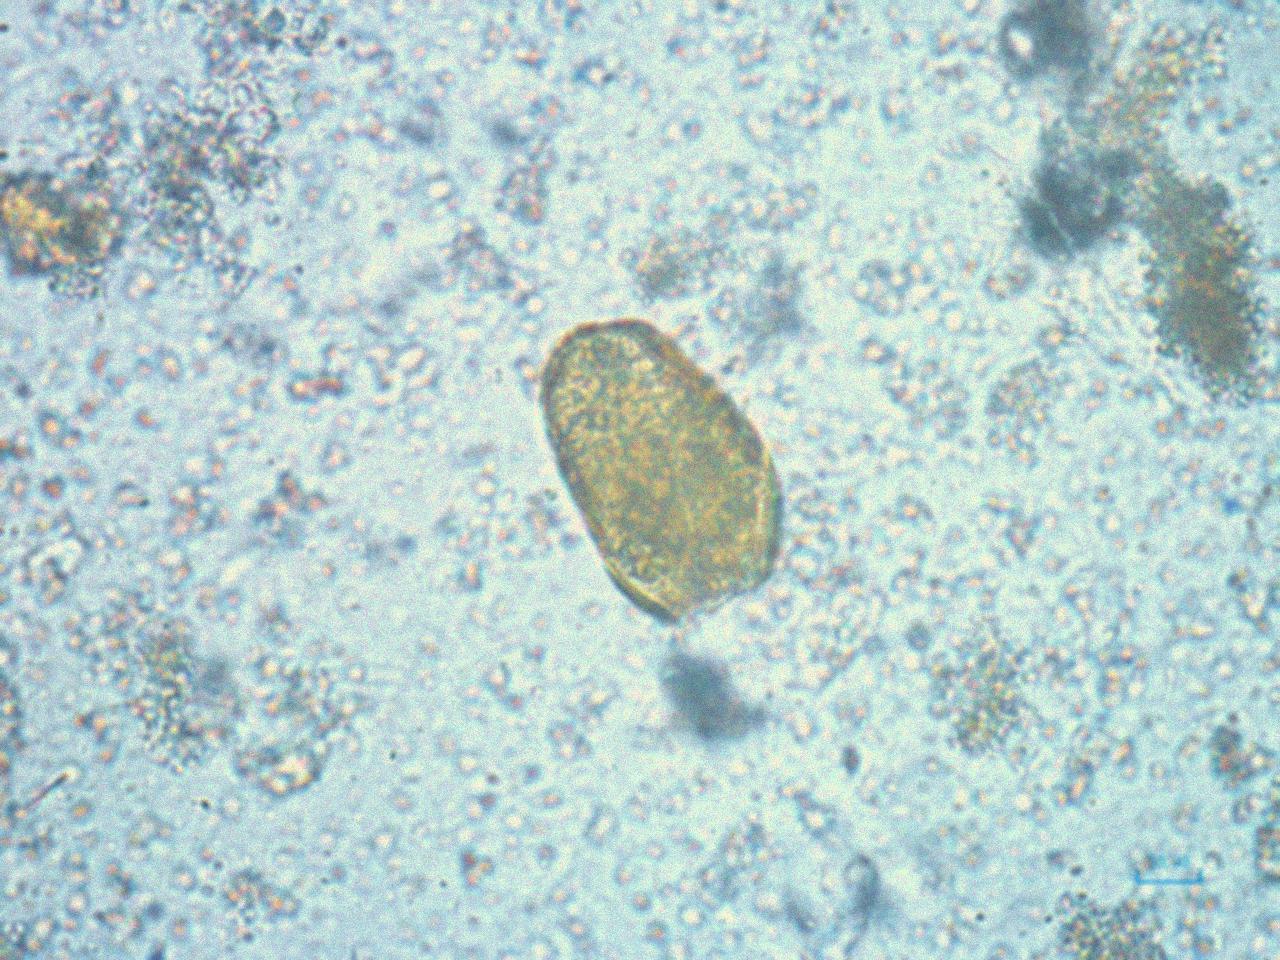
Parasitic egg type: Paragonimus spp